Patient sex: F
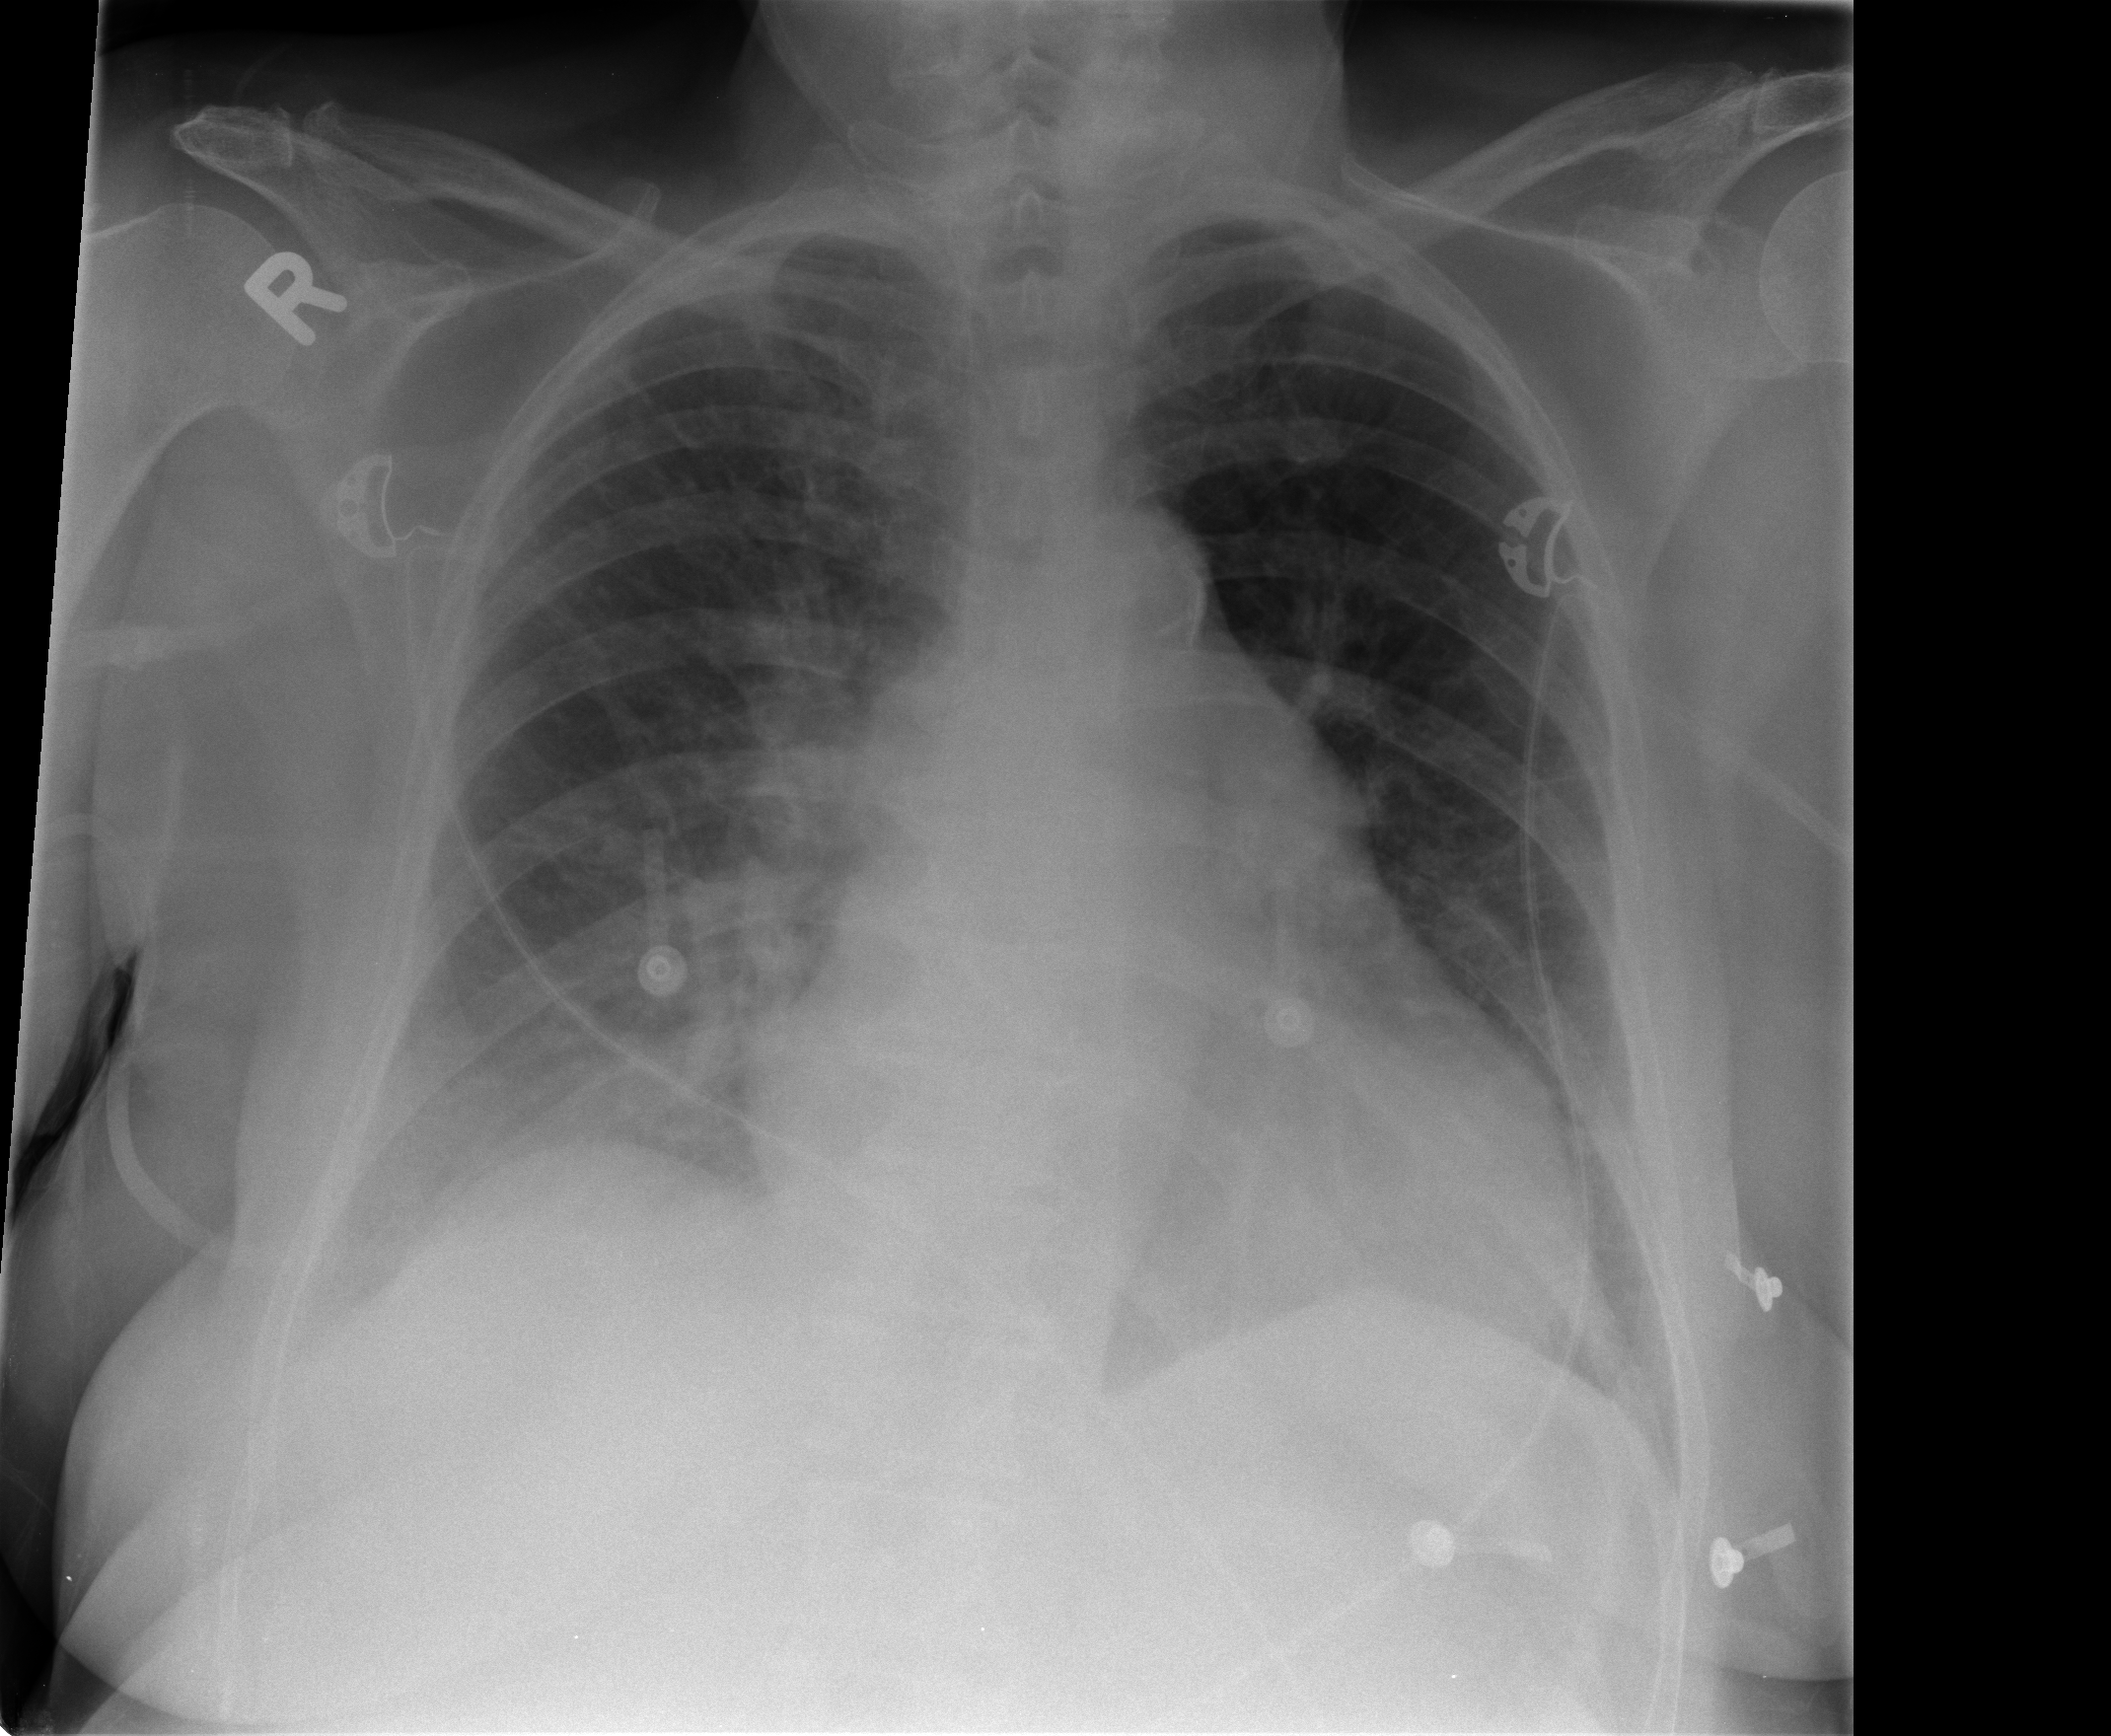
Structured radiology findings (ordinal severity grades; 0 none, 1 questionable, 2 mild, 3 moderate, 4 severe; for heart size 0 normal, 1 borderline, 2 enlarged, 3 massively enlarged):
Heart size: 2
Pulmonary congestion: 0
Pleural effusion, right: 0
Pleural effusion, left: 0
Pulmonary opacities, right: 0
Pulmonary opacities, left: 0
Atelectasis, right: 2
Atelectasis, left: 1